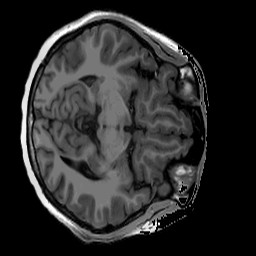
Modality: T1w
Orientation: axial
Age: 20
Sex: female